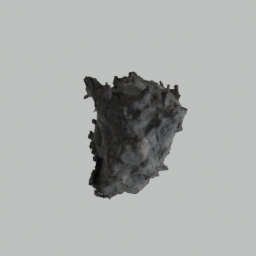
Label: nature